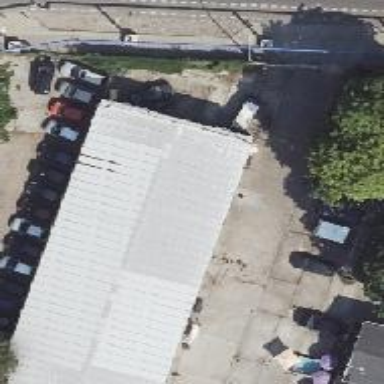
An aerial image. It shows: Car repair shop.